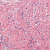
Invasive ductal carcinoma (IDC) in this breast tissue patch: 1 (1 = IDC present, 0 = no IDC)